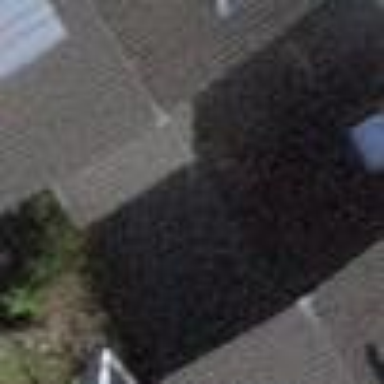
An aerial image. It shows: Garage.